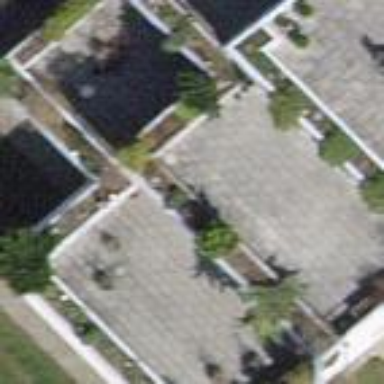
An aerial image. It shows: Terrace building.